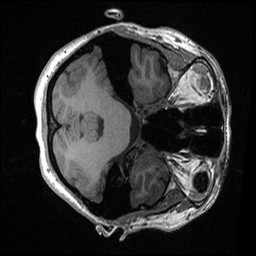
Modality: T1w
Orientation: axial
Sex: female
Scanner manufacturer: ge
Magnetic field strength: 3 T
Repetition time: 0.0064 s
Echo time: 0.00281 s